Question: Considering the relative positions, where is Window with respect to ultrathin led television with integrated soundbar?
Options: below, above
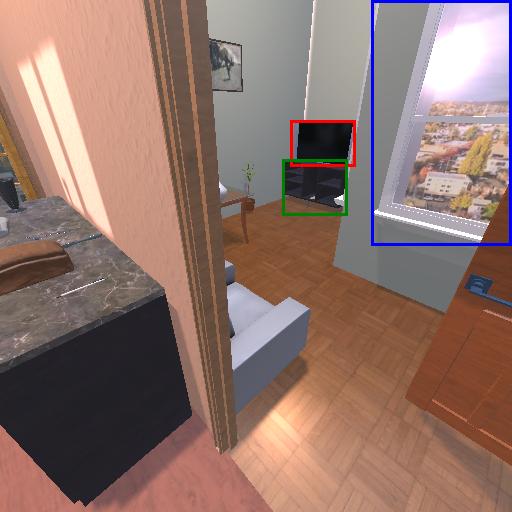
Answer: below